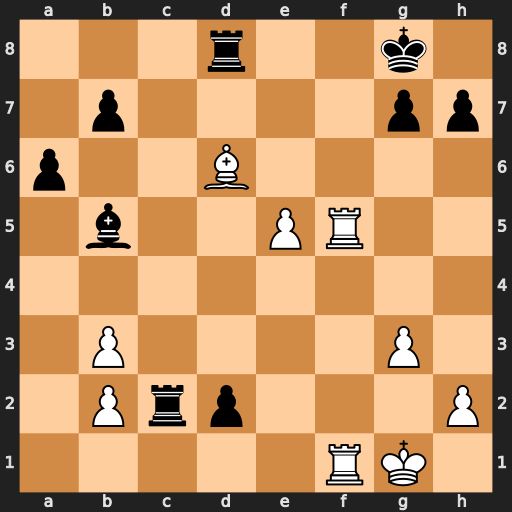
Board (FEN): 3r2k1/1p4pp/p2B4/1b2PR2/8/1P4P1/1Prp3P/5RK1
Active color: w
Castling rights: -
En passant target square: -
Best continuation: Rf8+ Rxf8 Rxf8#